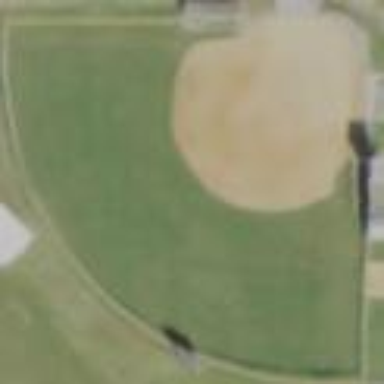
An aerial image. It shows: Baseball pitch for leisure land.